Interaction volume radius: 5 \u00c5
Interaction volume height: 20 \u00c5
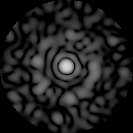
Disorder parameter: 0.8118